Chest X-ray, PA view. Patient: 80 years old, sex M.
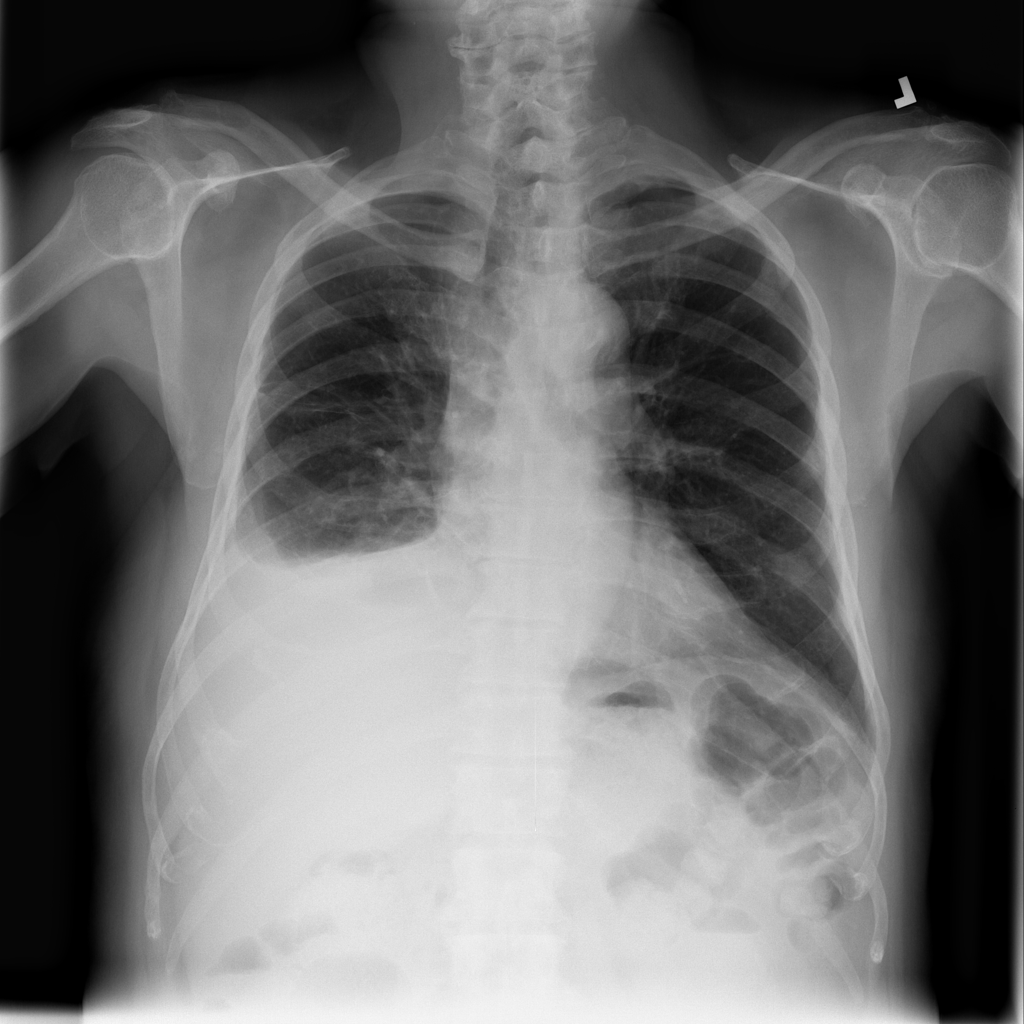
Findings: Consolidation, Mass, Nodule